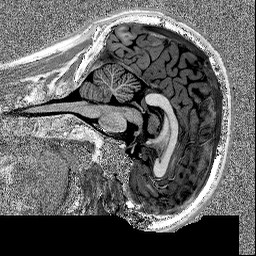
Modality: MP2RAGE
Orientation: sagittal
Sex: male